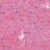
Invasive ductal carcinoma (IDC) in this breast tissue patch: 0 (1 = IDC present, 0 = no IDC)